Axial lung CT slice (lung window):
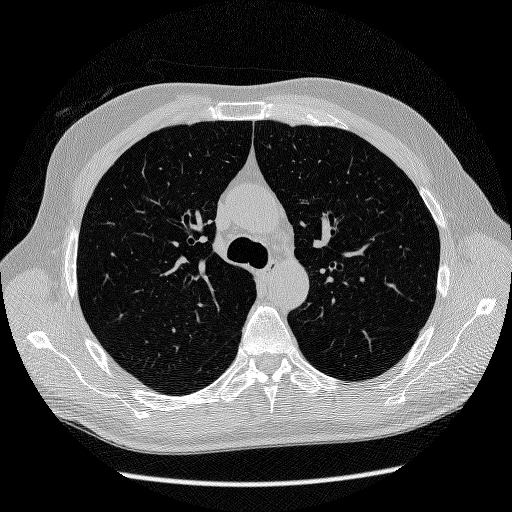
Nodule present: no